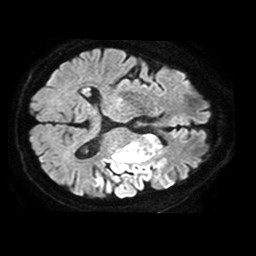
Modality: TRACE
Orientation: axial
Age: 78
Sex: male
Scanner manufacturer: philips
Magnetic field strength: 1.5 T
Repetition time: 3.926 s
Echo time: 0.09565 s